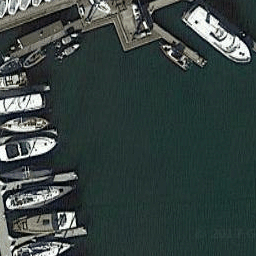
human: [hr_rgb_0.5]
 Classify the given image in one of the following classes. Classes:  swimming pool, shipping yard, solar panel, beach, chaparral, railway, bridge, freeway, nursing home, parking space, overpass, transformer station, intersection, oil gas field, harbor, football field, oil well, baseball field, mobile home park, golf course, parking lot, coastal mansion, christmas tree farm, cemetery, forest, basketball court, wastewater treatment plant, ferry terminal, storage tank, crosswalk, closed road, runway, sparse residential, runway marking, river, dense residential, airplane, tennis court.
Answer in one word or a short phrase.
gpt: harbor